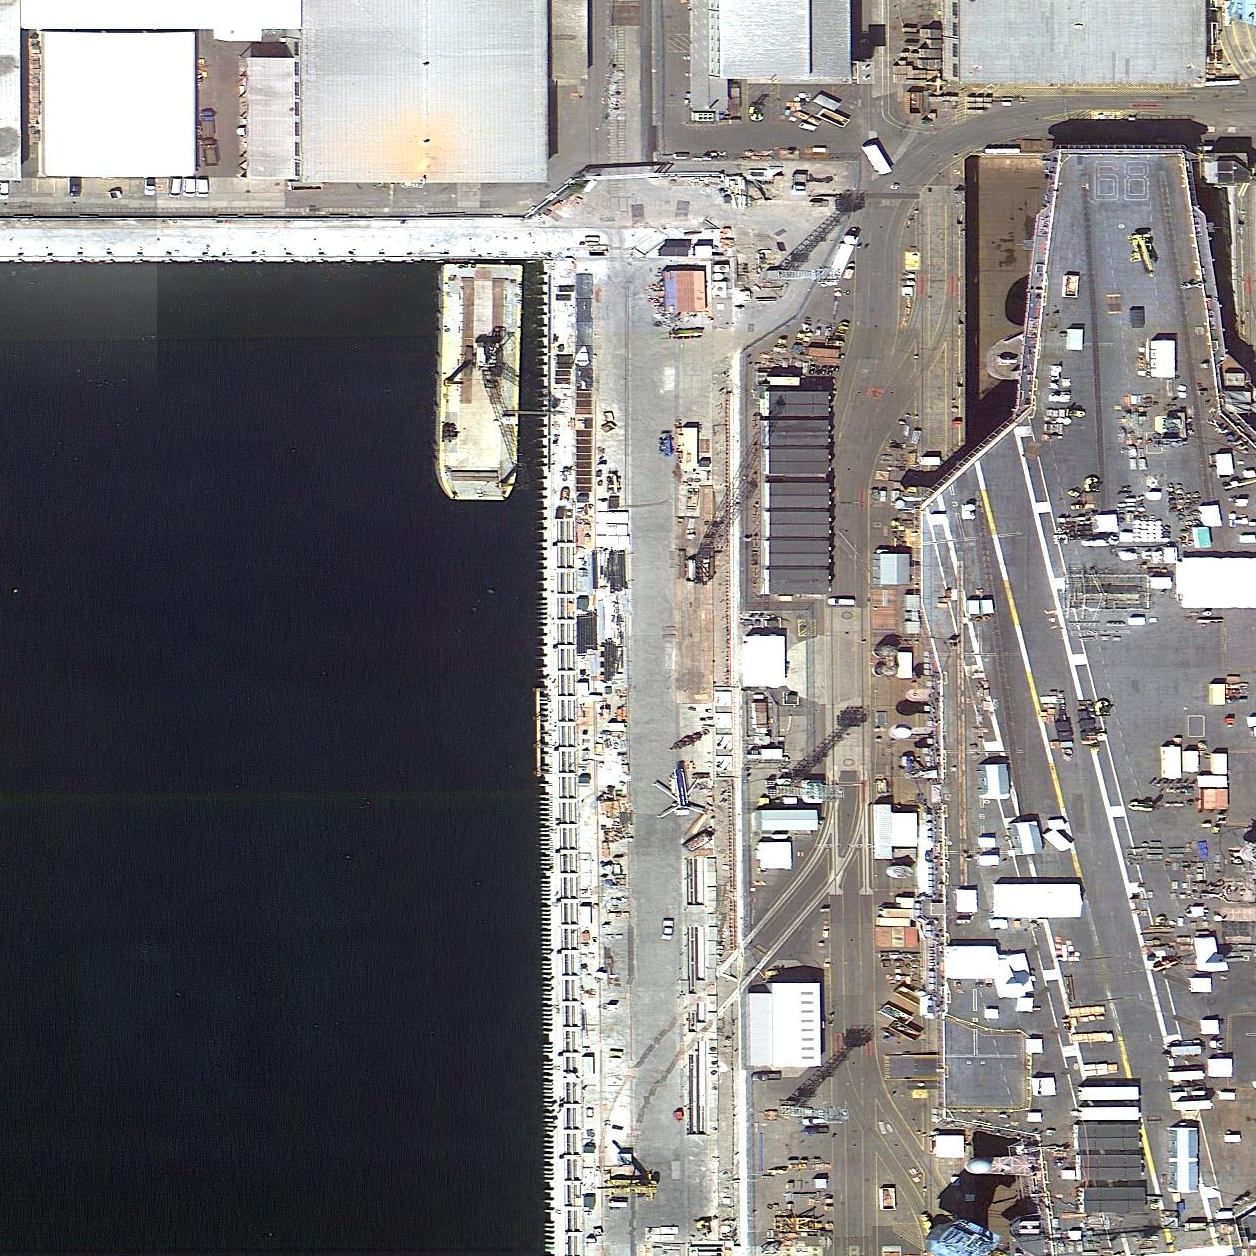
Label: Nimitz-class_aircraft_carrier